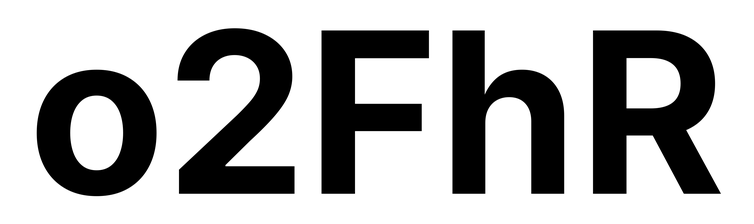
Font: Inter_Bold